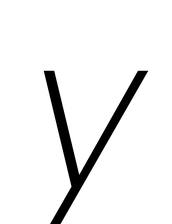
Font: Poppins-ExtraLightItalic